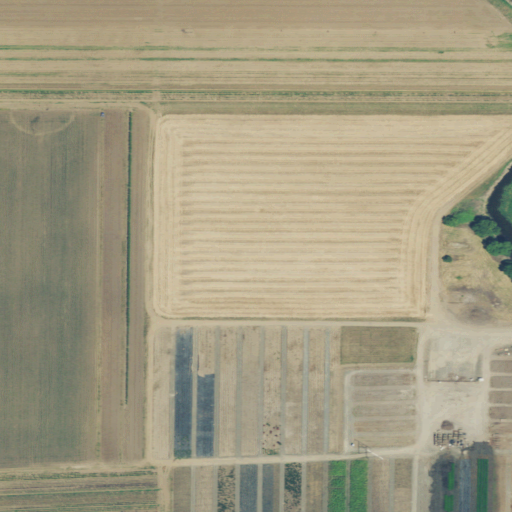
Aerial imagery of plain(s) in Oregon named Gribble Prairie containing cultivated crops and pasture